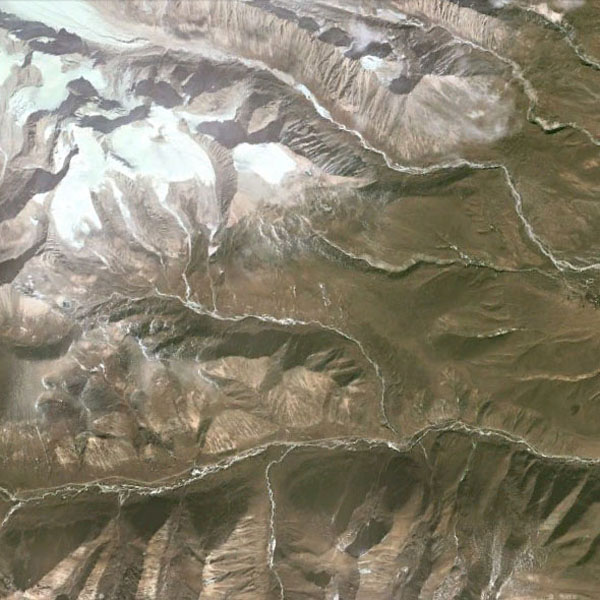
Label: Mountain